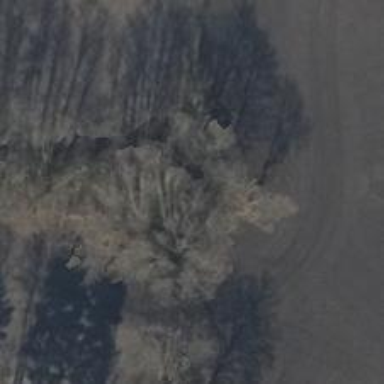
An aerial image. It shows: Row of deciduous broadleaved trees.